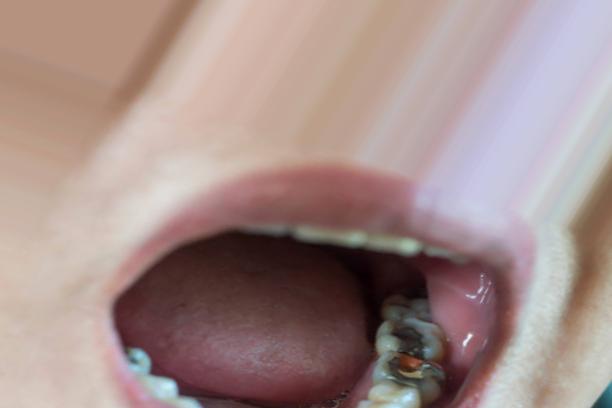
Condition: Caries